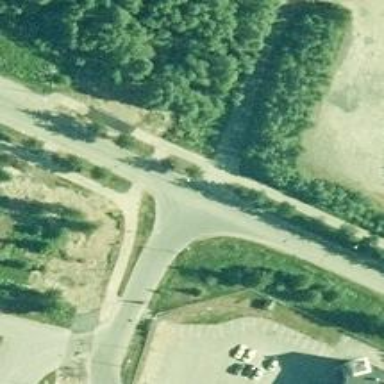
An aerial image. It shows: Asphalt cycleway.